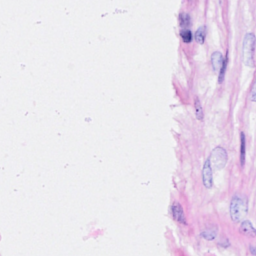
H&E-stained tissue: Breast